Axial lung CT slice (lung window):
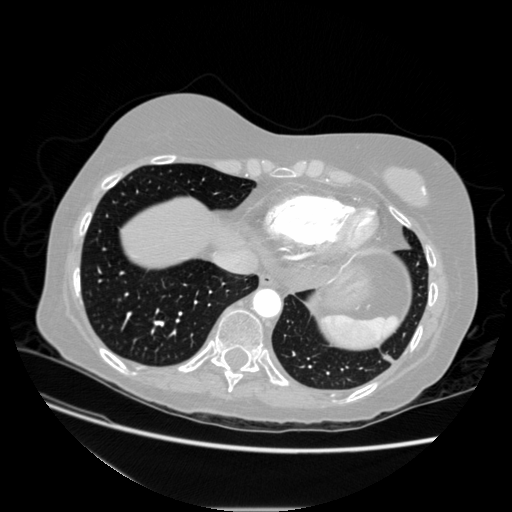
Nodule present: no